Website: crate-barrel
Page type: billing-address
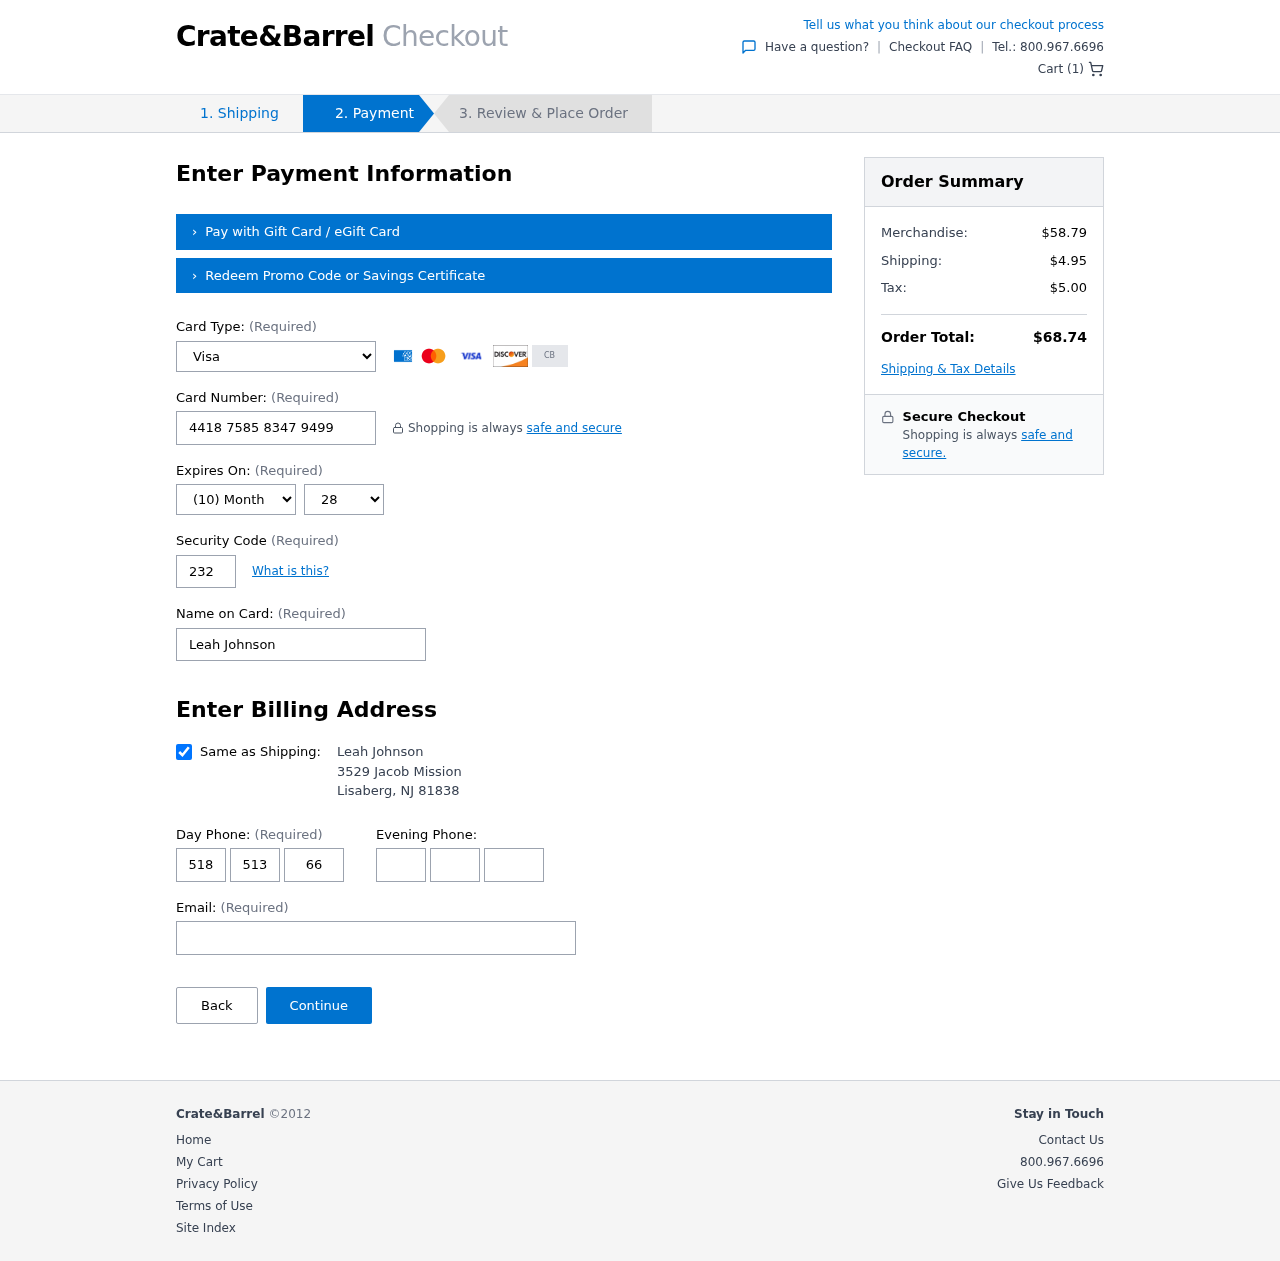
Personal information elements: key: PII_CARD_CVV
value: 232
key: PII_CARD_EXPIRY_MONTH
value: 10
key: PII_CARD_EXPIRY_YEAR
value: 28
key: PII_CARD_NUMBER
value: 4418 7585 8347 9499
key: PII_CARD_TYPE
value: Visa
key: PII_CITY
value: Lisaberg
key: PII_EMAIL
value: leah.johnson@yahoo.com
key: PII_FULLNAME
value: Leah Johnson
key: PII_PHONE_AREA
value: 518
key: PII_PHONE_PREFIX
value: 513
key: PII_PHONE_SUFFIX
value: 6649
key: PII_POSTCODE
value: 81838
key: PII_STATE_ABBR
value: NJ
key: PII_STREET
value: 3529 Jacob Mission
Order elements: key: ORDER_NUM_ITEMS
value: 1
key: ORDER_SUBTOTAL
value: $58.79
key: ORDER_SHIPPING_COST
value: $4.95
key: ORDER_TAX
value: $5.00
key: ORDER_TOTAL
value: $68.74